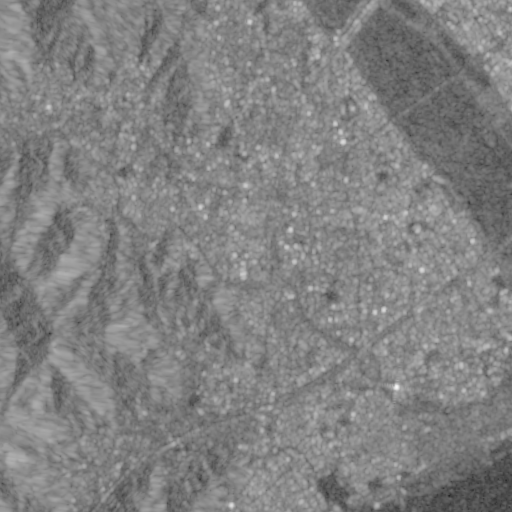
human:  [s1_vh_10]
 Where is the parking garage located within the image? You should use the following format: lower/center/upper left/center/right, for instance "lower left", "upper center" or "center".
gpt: The parking garage is located in the upper left of the image.
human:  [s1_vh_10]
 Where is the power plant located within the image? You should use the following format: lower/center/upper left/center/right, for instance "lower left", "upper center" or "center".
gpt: There is no power plant in the image.

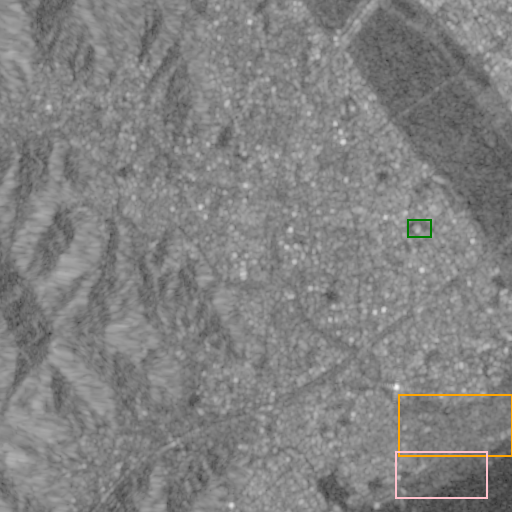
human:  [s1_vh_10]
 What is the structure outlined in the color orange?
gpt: The structure outlined in orange is a crop field.
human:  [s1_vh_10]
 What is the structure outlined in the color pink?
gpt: The structure outlined in pink is a park.
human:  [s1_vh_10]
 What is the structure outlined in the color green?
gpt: The structure outlined in green is a parking lot.
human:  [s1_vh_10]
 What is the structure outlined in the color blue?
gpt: There is no blue outline.